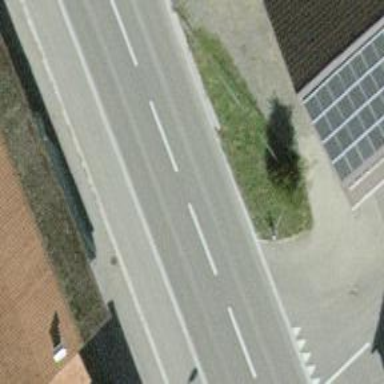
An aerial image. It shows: Bus stop with platform for public transport.